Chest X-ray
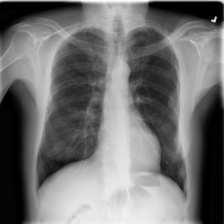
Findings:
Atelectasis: negative
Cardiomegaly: negative
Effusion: negative
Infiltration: negative
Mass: negative
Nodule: negative
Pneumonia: negative
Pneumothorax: negative
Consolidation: negative
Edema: negative
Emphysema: negative
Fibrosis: negative
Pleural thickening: negative
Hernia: negative